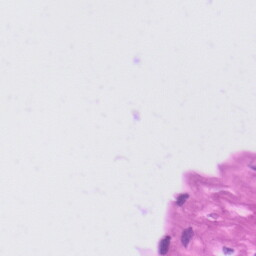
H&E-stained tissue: Tonsil